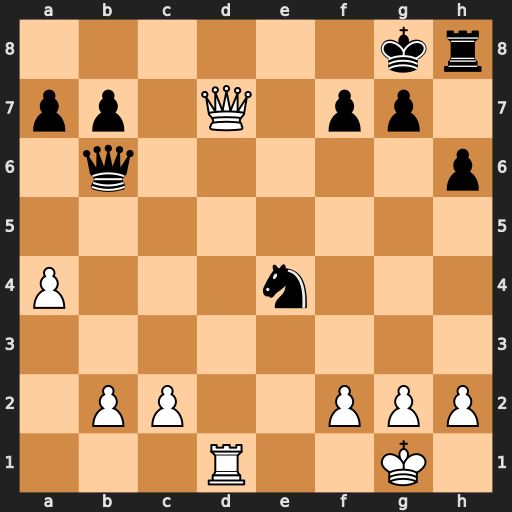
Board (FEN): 6kr/pp1Q1pp1/1q5p/8/P3n3/8/1PP2PPP/3R2K1
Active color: w
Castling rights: -
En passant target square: -
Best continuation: Qe8+ Kh7 Qxe4+